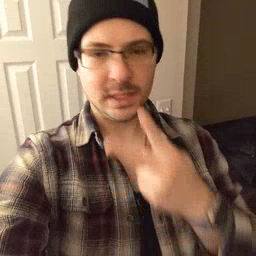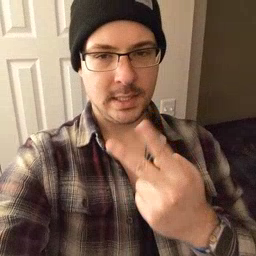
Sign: see